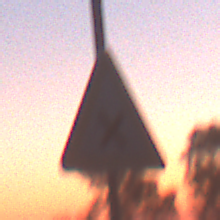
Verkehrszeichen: KreuzungOderEinmuendung
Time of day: SunriseSunset
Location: Outdoor (Nature)
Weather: Clear
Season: NotSpecified
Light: Natural